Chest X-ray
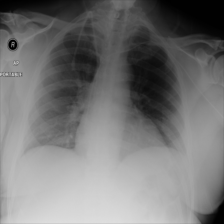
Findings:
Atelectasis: negative
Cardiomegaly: negative
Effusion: negative
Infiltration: negative
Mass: negative
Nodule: negative
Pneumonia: negative
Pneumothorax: negative
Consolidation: negative
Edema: negative
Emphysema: negative
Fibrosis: negative
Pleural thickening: negative
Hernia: negative